Field crop: maize
Growth stage: 2
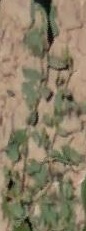
Species: convolvulus